Question: I have one array of png images.
'''
iconeImage = [UIImage(named:"ion-home")!,UIImage(named:"ms-medkit")!,UIImage(named:"ion-edit")!,UIImage(named:"ion-clipboard")!,UIImage(named:"ion-clipboard")!,UIImage(named:"ion-waterdrop")!,UIImage(named:"ion-calendar")!]
'''
and I have one function for table-view which set the image with this array elements
here is the code
'''
func tableView(_ tableView: UITableView, cellForRowAt indexPath: IndexPath) -> UITableViewCell {
let cell = tableView.dequeueReusableCell(withIdentifier: "MenuTableViewCell") as! MenuTableViewCell
cell.imgIcon.image = iconeImage[indexPath.row]
return cell
}
'''
But it gives me error that iconeImage has nil values. so can you suggest me solutions. I am beginner in swift 3
Here is the screenshot

![two muppets][1]
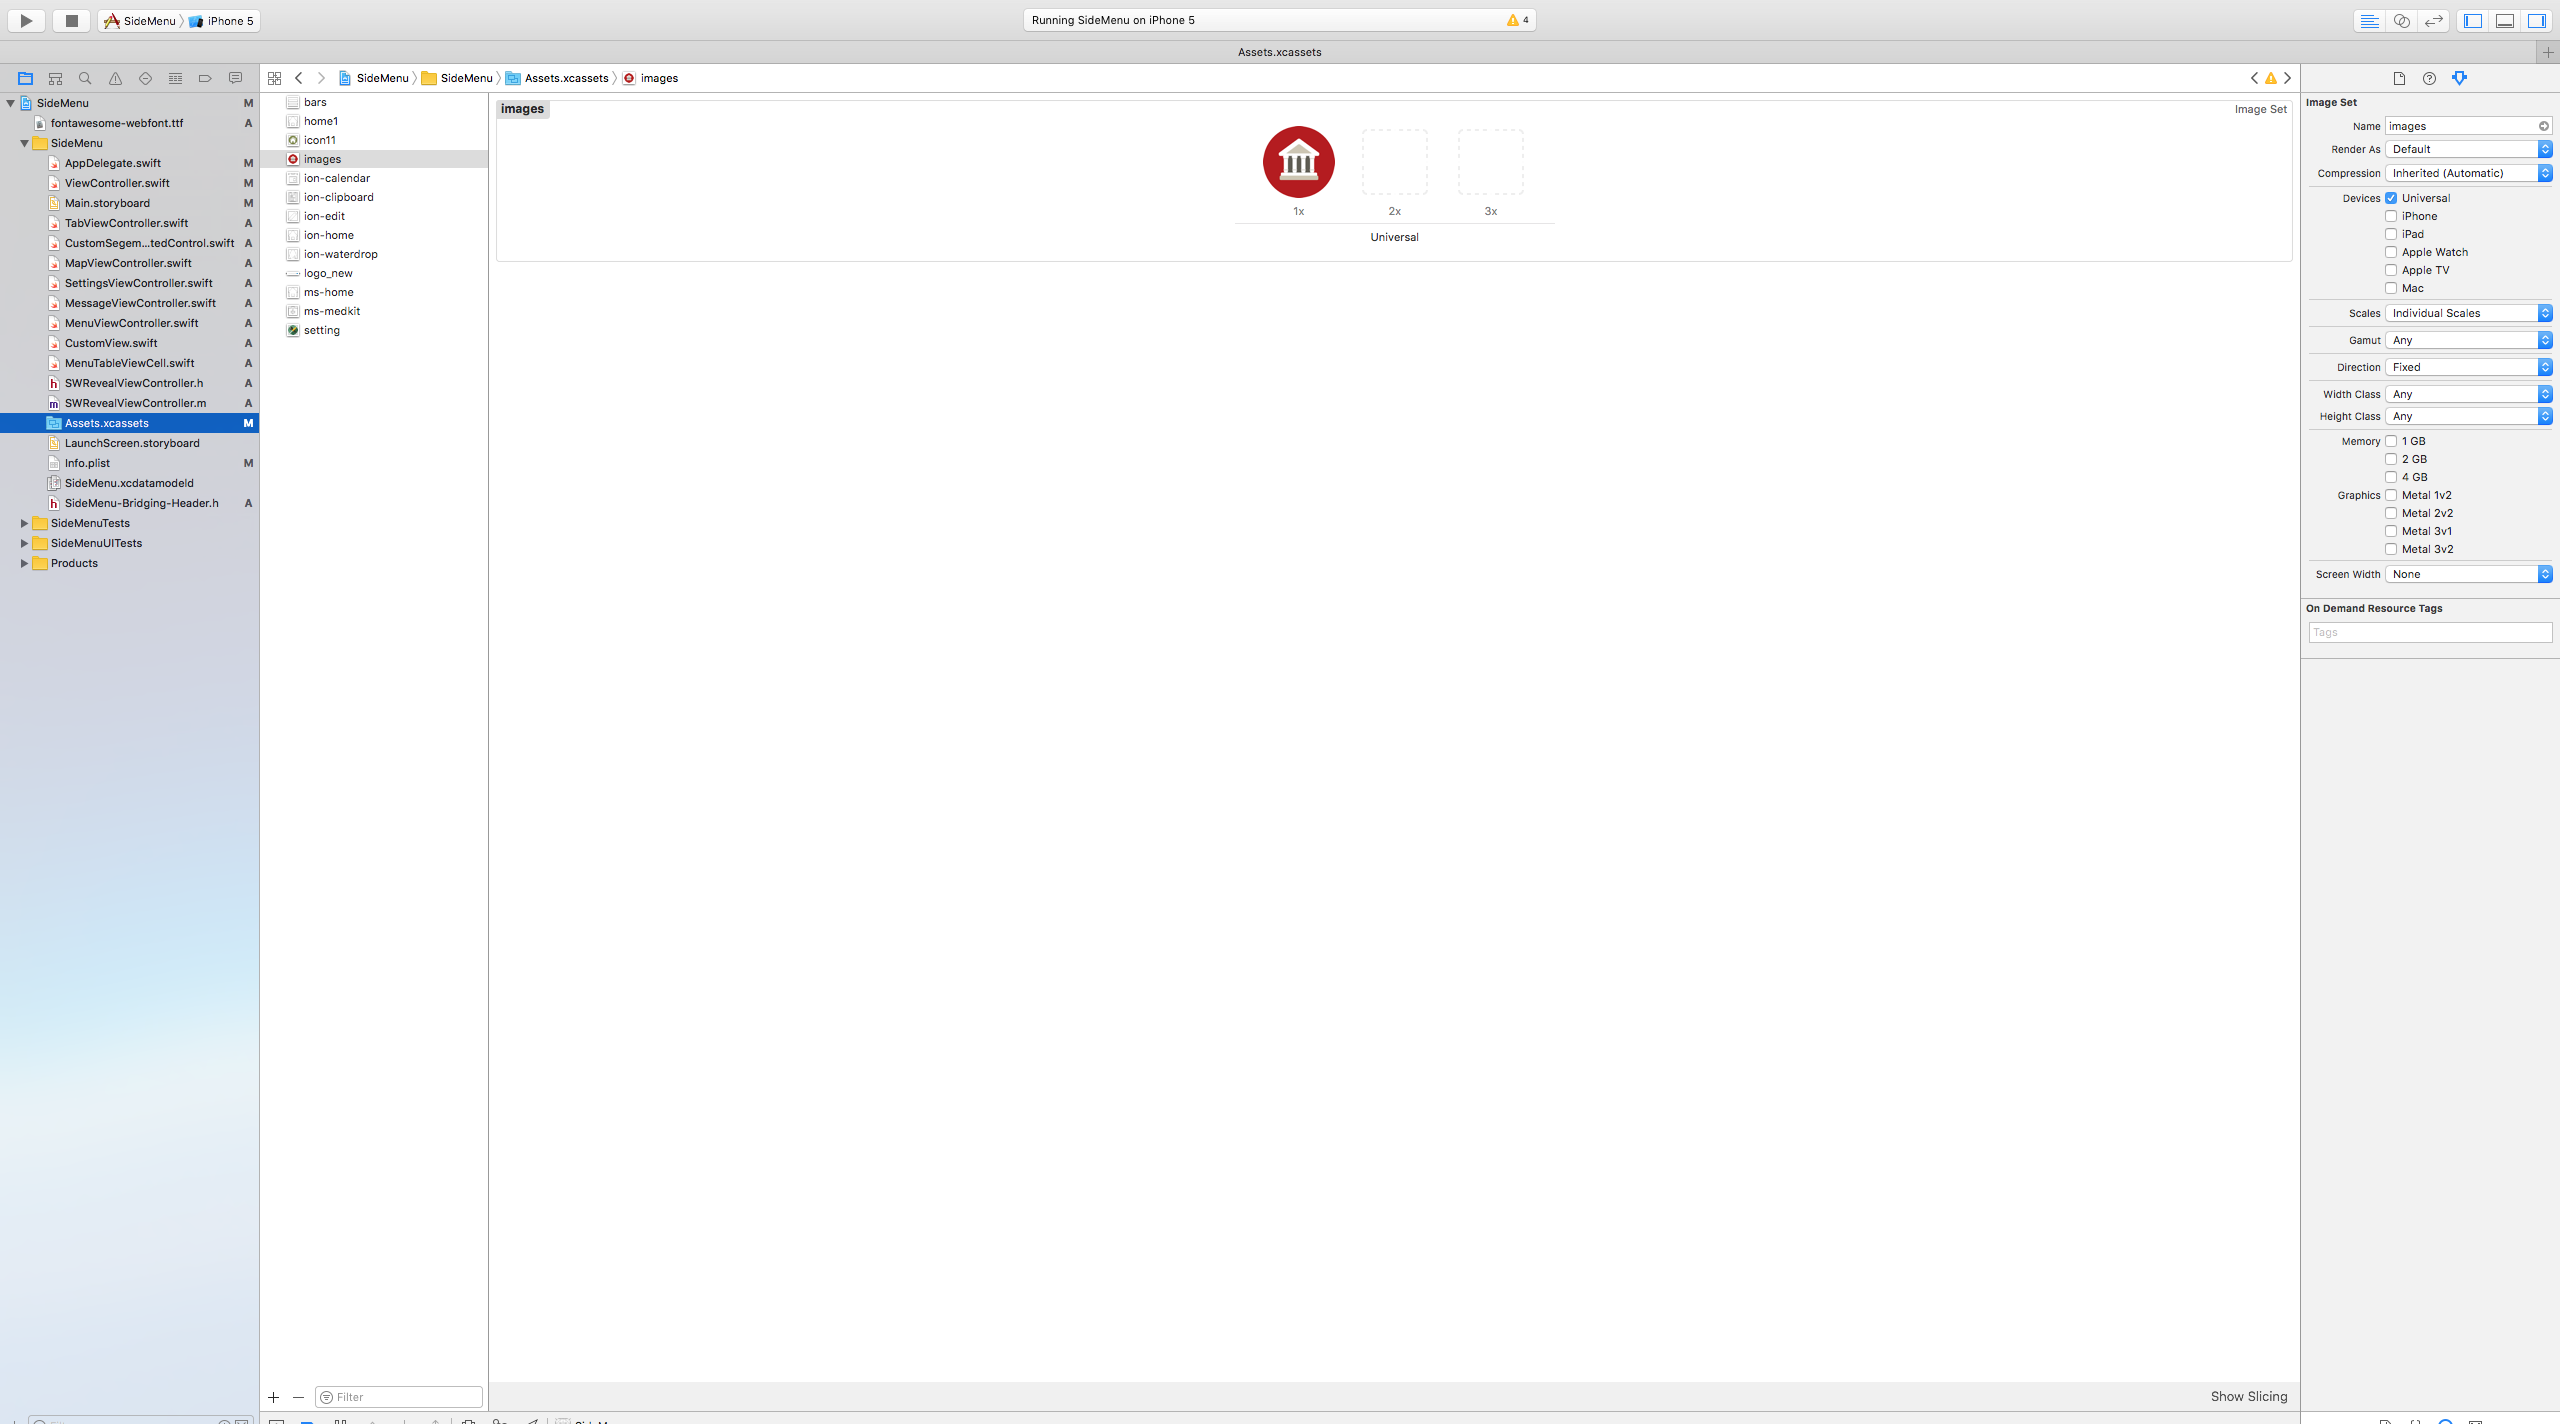
Answer: I don't know exactly what is the issue.
But when i have searching over stackoverflow. somewhere i have read that something problem with Assets.xcassets
then i got the error exact of <URL>
And then solve the error with the help of that answer.
and hopefully i resolved the error.
meanwhile the problem is with assets folder.